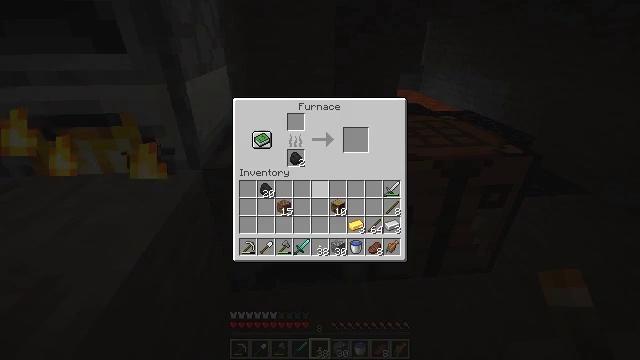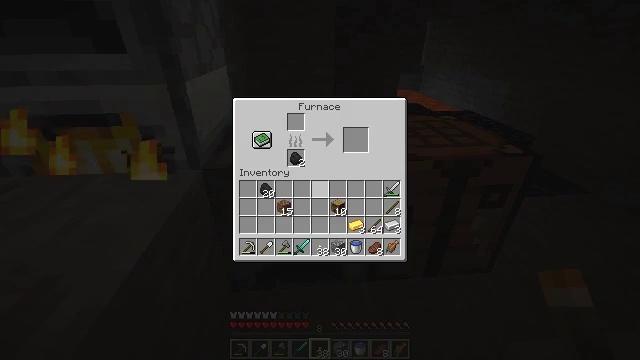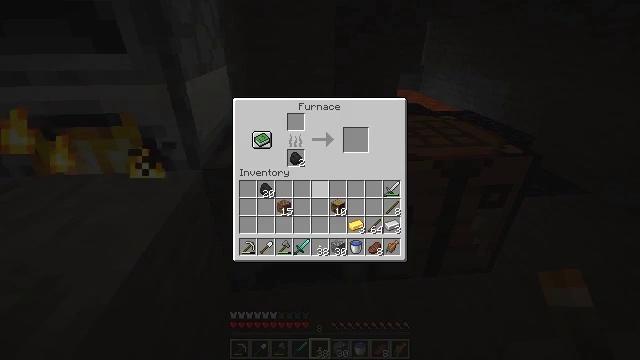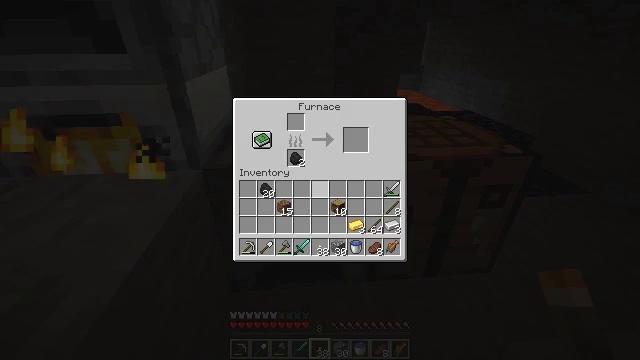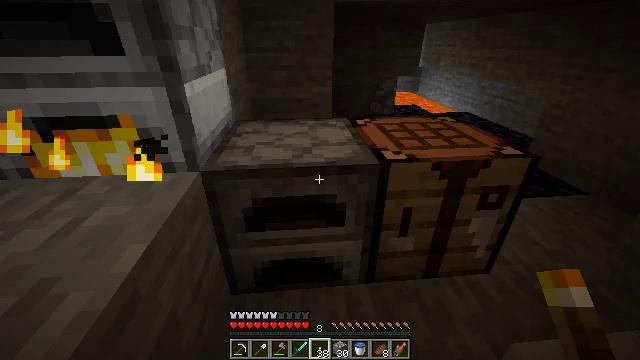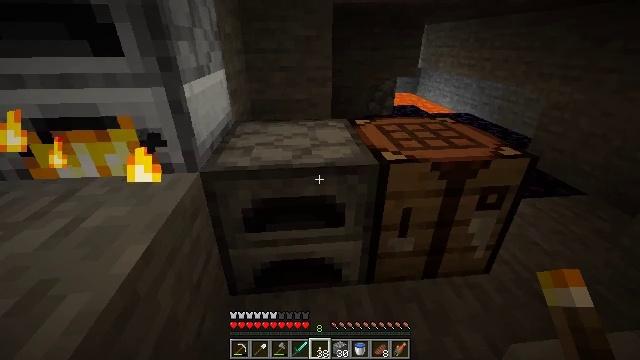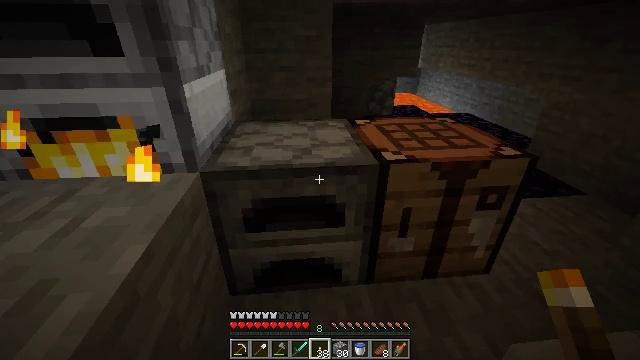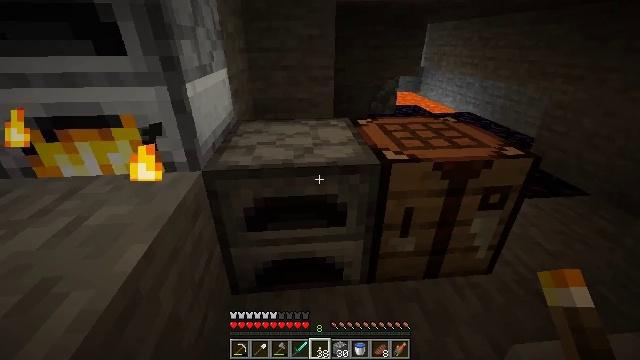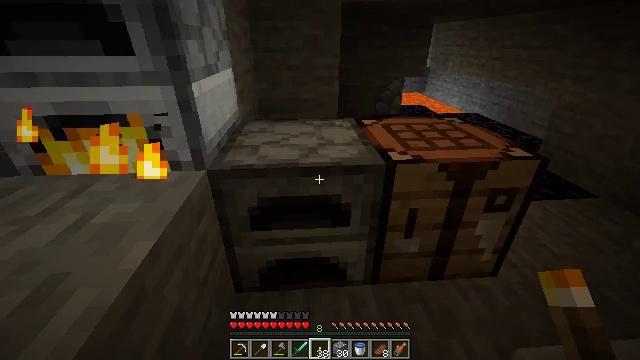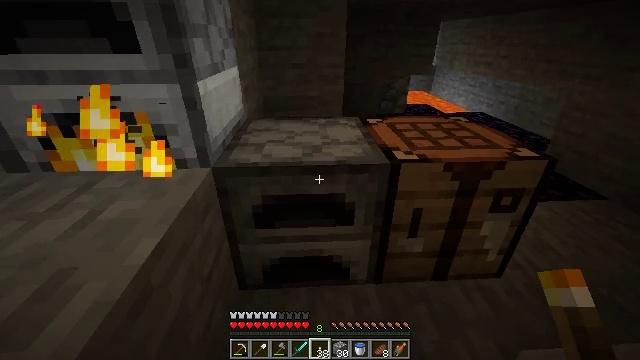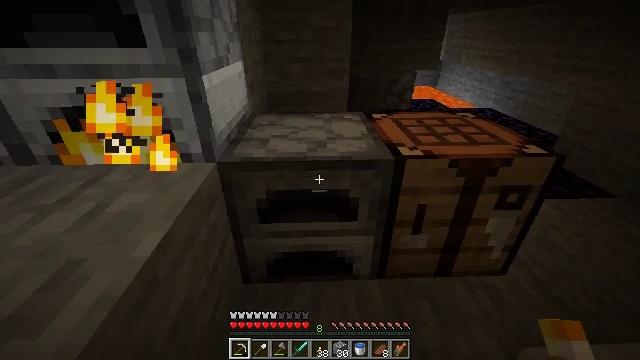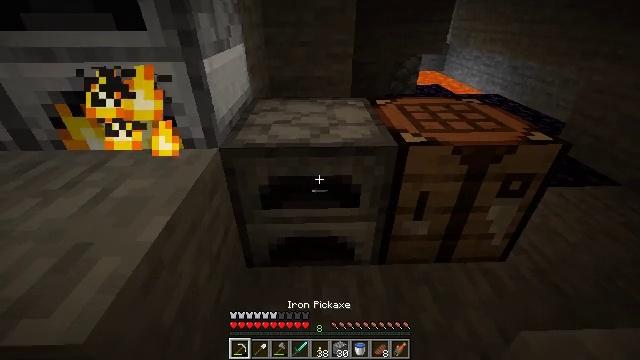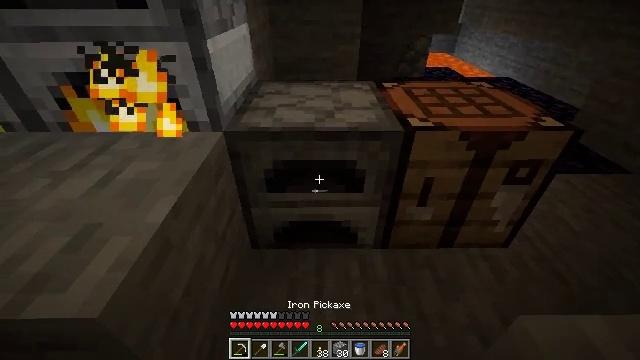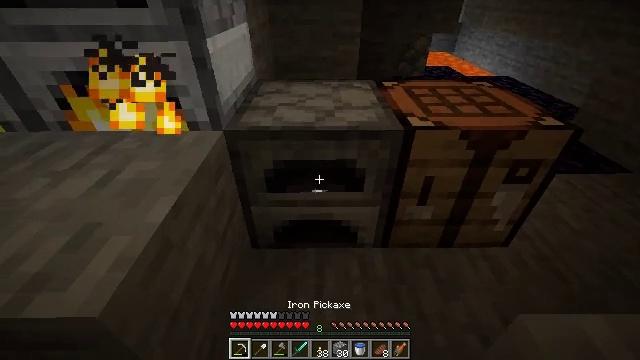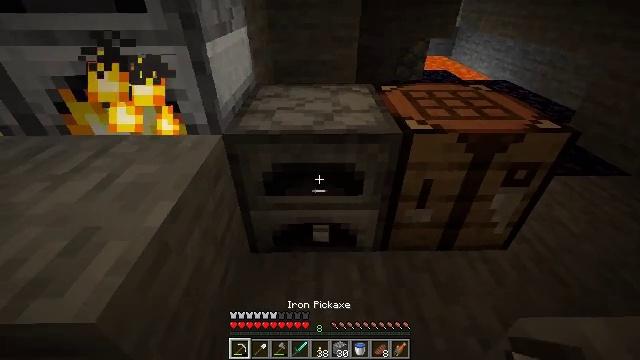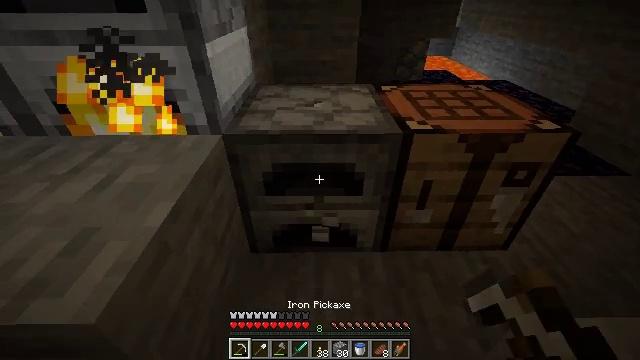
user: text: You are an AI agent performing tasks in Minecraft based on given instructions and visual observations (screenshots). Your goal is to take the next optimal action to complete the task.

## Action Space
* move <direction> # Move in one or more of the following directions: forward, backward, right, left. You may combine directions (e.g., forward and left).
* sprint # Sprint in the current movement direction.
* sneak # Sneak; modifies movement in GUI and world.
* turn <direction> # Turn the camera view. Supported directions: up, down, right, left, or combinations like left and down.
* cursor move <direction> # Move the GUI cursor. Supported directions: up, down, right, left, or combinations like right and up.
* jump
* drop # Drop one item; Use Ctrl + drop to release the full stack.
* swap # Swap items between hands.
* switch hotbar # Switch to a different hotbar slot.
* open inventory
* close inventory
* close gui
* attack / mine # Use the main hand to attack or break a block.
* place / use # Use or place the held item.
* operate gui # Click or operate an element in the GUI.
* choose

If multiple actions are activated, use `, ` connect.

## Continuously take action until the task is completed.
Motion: motion action
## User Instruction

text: Smash the furnace to retrieve it.
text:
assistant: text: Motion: no_op
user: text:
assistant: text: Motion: no_op
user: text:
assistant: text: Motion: no_op
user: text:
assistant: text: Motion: no_op
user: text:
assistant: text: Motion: close gui
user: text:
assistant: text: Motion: no_op
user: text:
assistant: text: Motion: no_op
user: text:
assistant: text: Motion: turn left
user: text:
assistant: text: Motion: turn left
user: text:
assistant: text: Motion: turn left and down, switch to hotbar 1
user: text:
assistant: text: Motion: turn down, switch to hotbar 1
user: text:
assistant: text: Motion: turn left and down, switch to hotbar 1
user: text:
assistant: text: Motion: no_op
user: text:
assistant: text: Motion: attack / mine
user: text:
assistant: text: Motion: move forward, attack / mine
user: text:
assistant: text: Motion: move forward, attack / mine
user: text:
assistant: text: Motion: move forward, attack / mine
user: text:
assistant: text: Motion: move forward, attack / mine
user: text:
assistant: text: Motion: attack / mine
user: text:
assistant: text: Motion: turn left and down, attack / mine
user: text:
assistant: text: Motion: turn left and down, attack / mine
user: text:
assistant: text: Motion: turn left and down, attack / mine
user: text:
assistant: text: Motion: turn down, attack / mine
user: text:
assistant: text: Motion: attack / mine
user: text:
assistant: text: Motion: attack / mine
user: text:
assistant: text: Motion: attack / mine
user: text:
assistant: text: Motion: attack / mine
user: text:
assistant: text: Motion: attack / mine
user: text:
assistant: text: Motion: attack / mine
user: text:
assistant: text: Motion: attack / mine